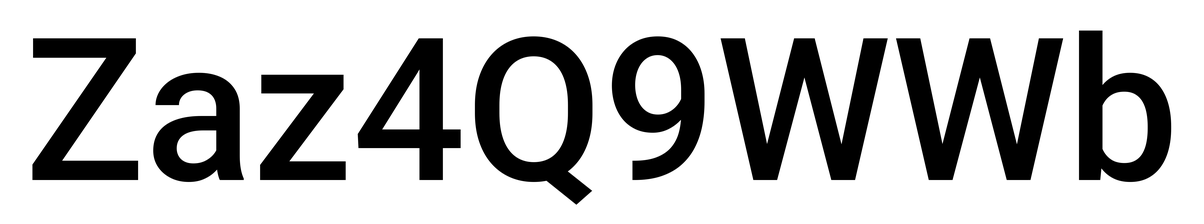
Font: Roboto_Medium